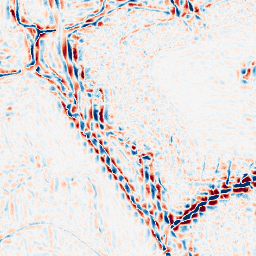
Category: wavelet
Decomposition family: wavelet_dwt
Decomposition parameters: wavelet: sym4
level: 3
Upsampling method: sinc_blackman
Upsampling parameters: scale: 2
kernel_size: 16
Upsampling scale: 2